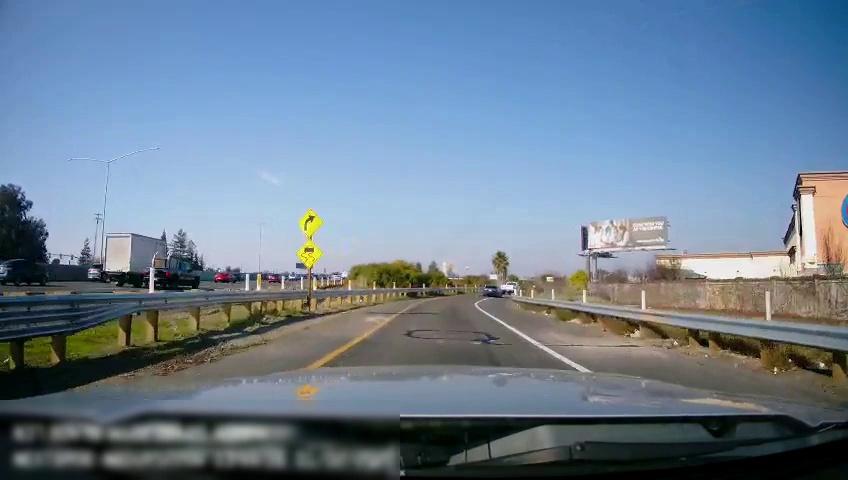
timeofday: Day
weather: Sunny
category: Drivable Space
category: Drivable Space
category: Vehicles | Truck
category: Vehicles | Truck
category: Vehicles | Car
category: Vehicles | Car
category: Vehicles | Car
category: Vehicles | Car
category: Vehicles | Car
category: Vehicles | Truck
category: Lanes | Alternate Lane
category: Lanes | Alternate Lane
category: Traffic | Signs
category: Traffic | Signs